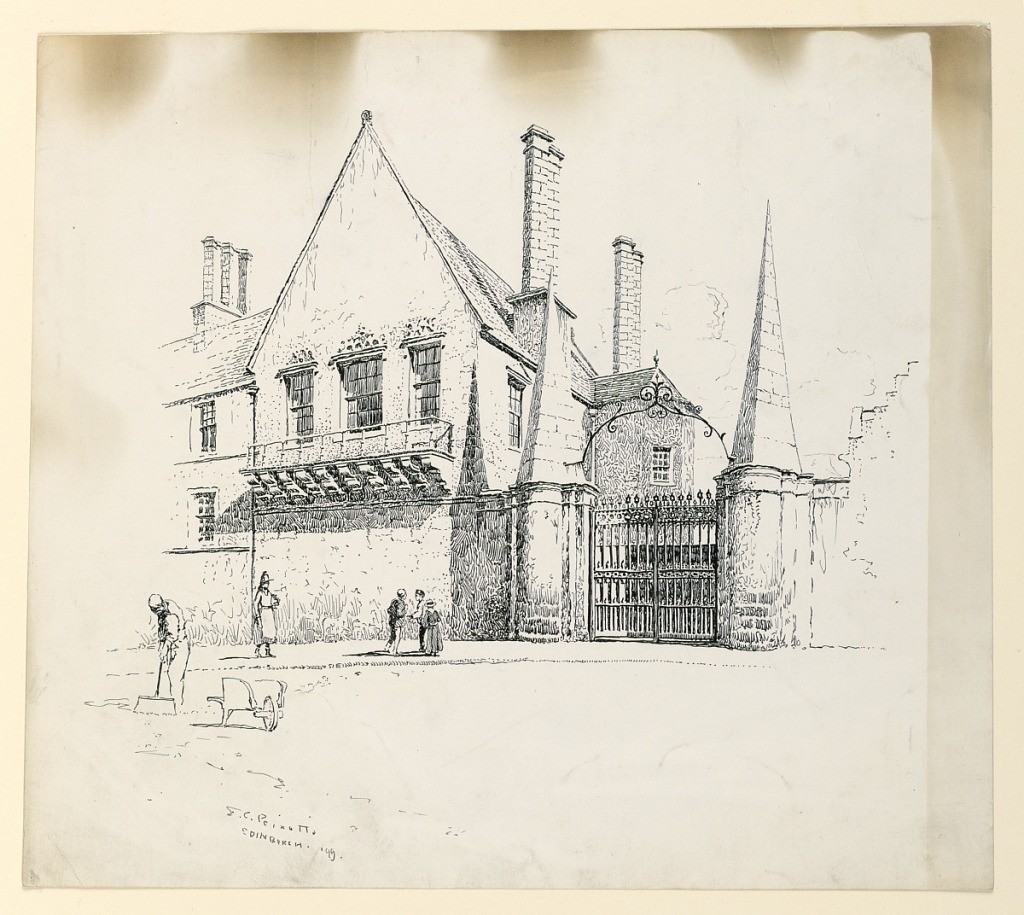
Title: The Moray House, Edinburgh
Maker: Ernest Clifford Peixotto, American, 1869–1940
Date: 1899
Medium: Pen and ink on illustration board
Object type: Drawing
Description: The street view of a large stone house, with a gabled roof and a massive gateway, flanked by posts with tall pyramidal heads. A workman, and his wheelbarrow, in the foreground, left.